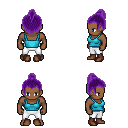
a pixel art fantasy rpg character, male body template, human, dark skin, teal pirate shirt, white pants, purple short topknot hairstyle, brown shoes, four views (front, back, left, right), 2x2 character sprite sheet, small pixel art, hard edges, no anti-aliasing